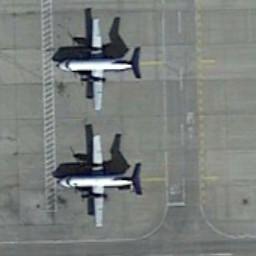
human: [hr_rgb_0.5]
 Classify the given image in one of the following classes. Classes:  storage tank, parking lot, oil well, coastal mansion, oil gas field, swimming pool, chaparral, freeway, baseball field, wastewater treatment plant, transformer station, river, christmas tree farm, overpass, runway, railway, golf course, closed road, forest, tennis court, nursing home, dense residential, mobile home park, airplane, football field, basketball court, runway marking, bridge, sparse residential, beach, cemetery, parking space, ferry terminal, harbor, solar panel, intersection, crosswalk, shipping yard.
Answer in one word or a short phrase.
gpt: airplane